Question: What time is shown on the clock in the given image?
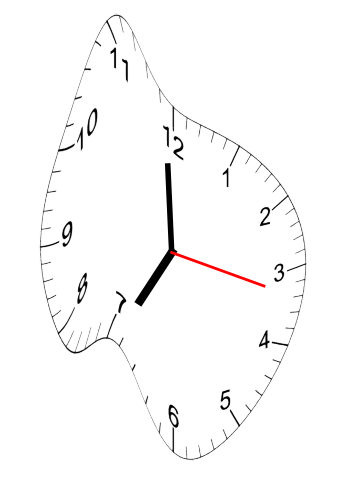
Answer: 06:59:17